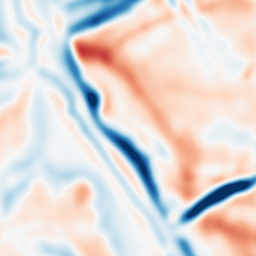
Category: multiscale
Decomposition family: dog
Decomposition parameters: sigma_low: 5
sigma_high: 10
Upsampling method: bicubic
Upsampling parameters: scale: 2
Upsampling scale: 2